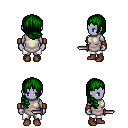
a pixel art fantasy rpg character, female body template, dark elf, purple skin, white tunic, white pants, green right-swept hairstyle, leather bracers, brown shoes, dagger, four views (front, back, left, right), 2x2 character sprite sheet, small pixel art, hard edges, no anti-aliasing